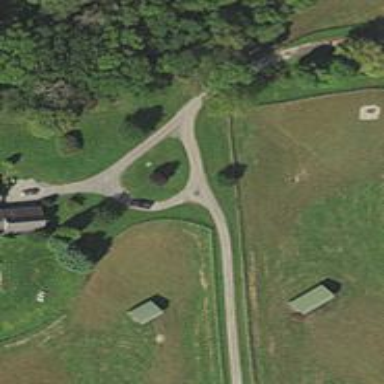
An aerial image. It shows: Driveway.